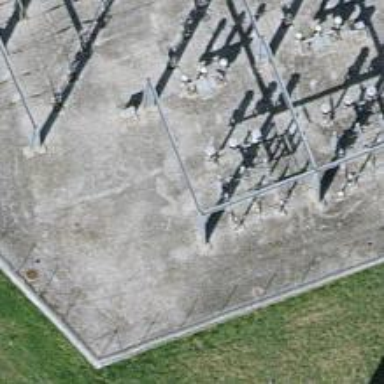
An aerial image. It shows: Insulator used in power systems.